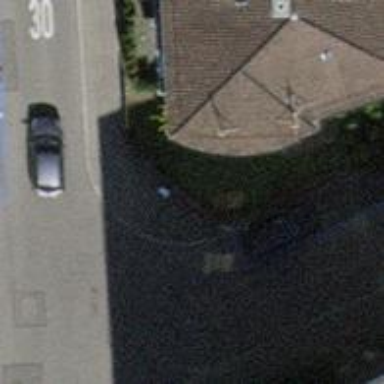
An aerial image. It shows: Kerb barrier.